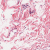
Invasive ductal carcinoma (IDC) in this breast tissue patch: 0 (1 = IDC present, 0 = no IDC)